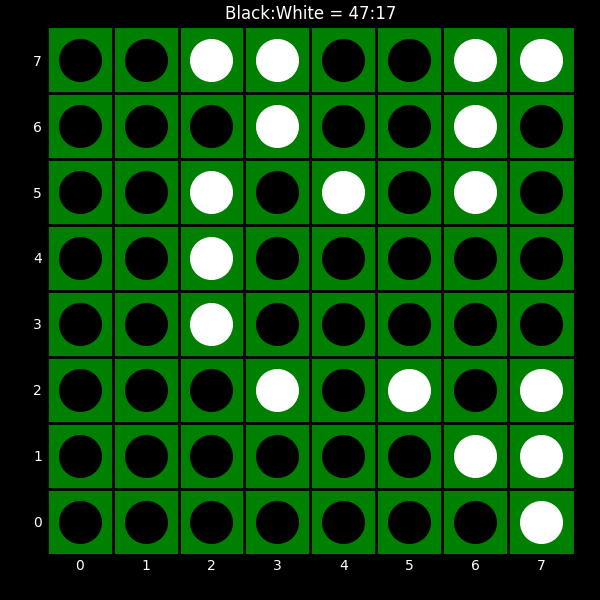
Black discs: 47
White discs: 17